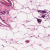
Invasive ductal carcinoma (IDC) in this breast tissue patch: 0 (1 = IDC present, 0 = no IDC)